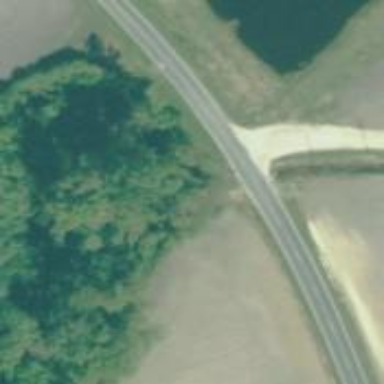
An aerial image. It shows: Tertiary road.